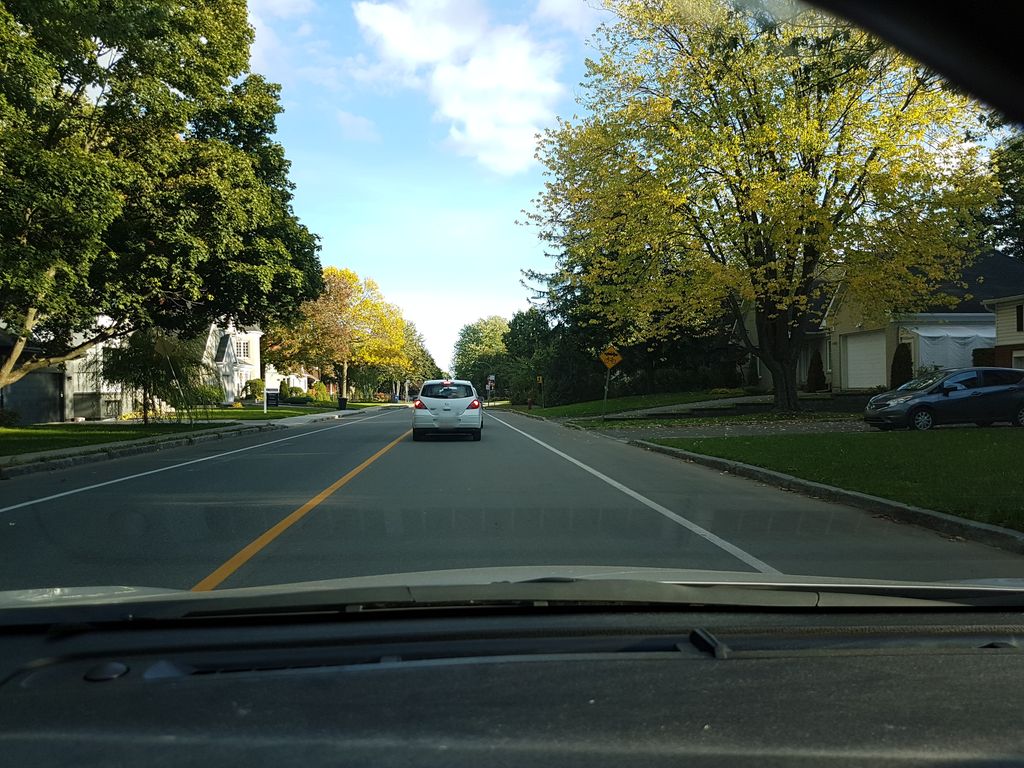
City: quebec_city